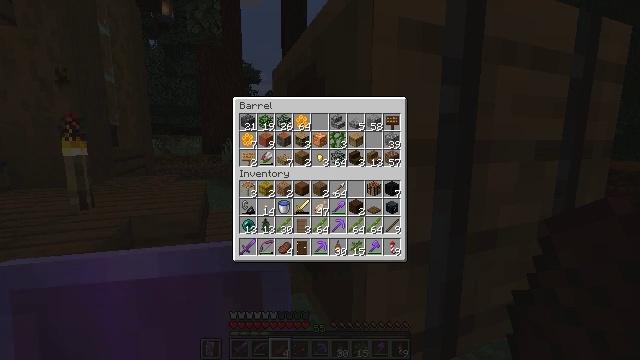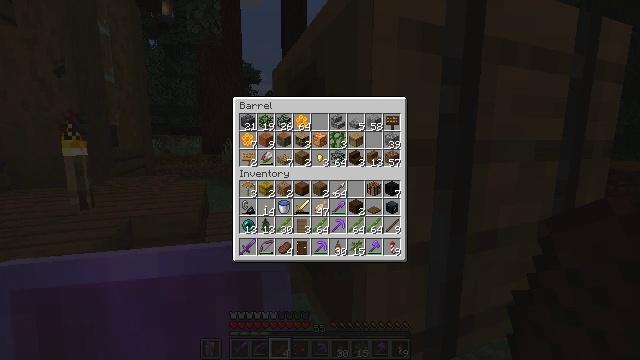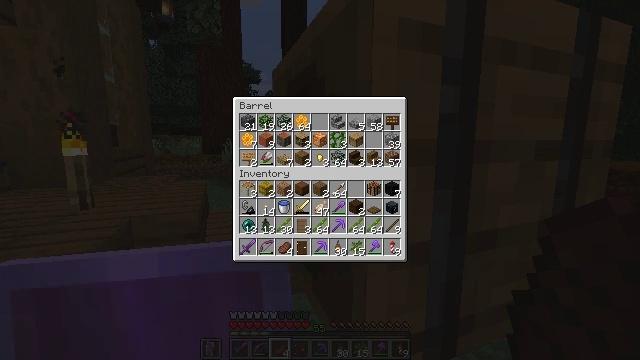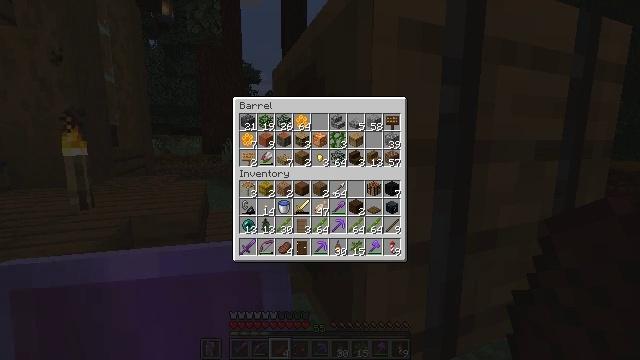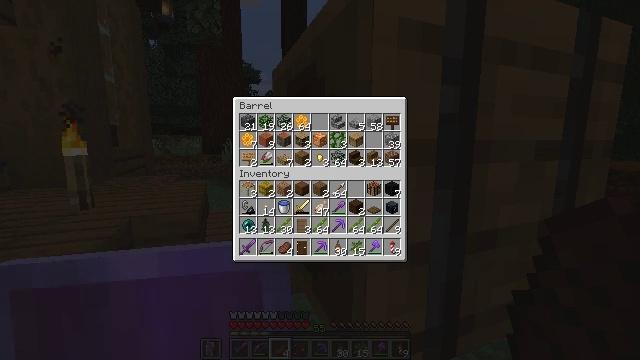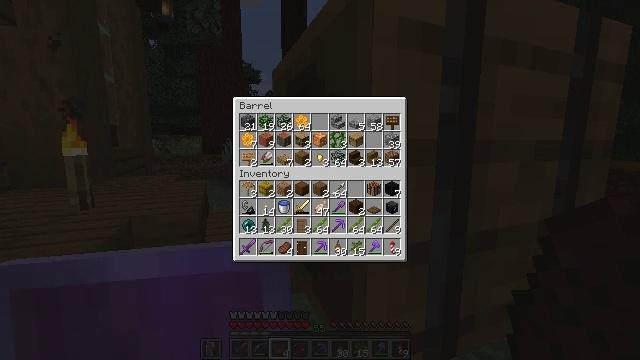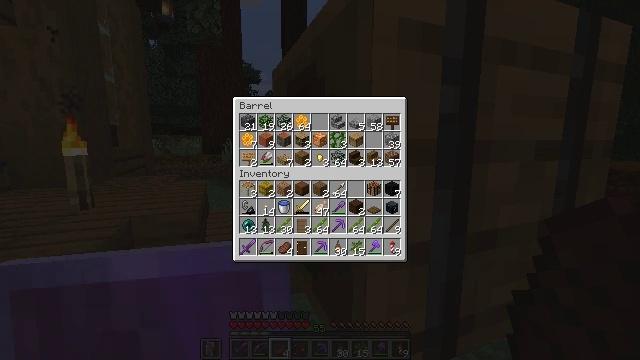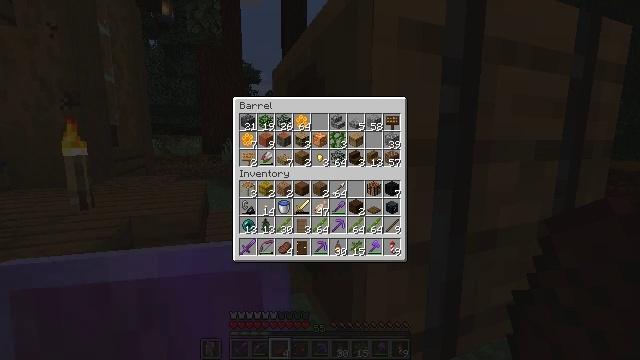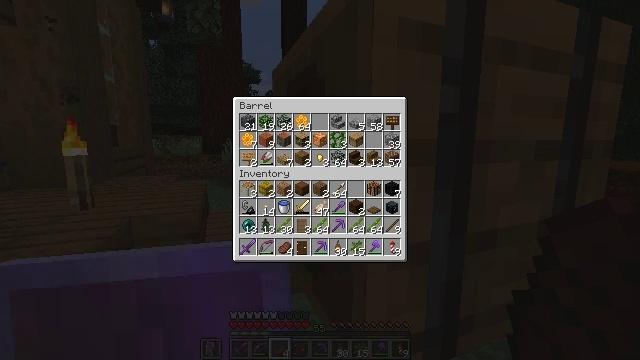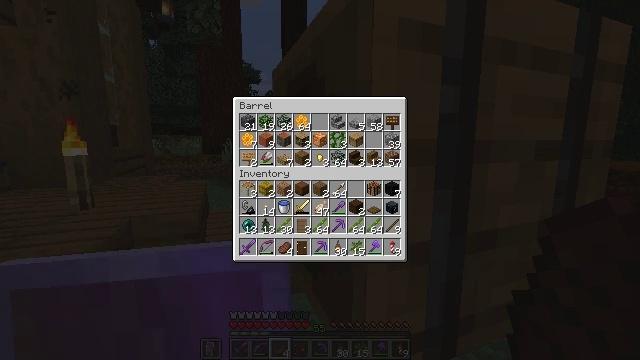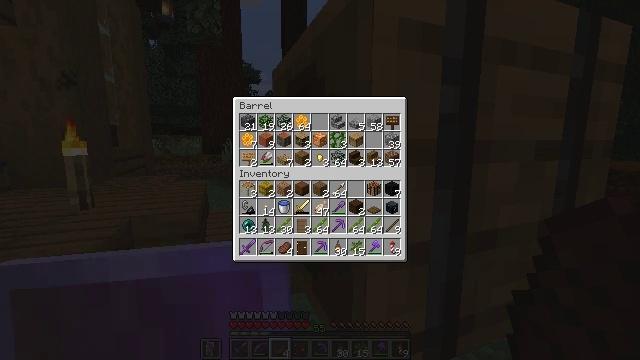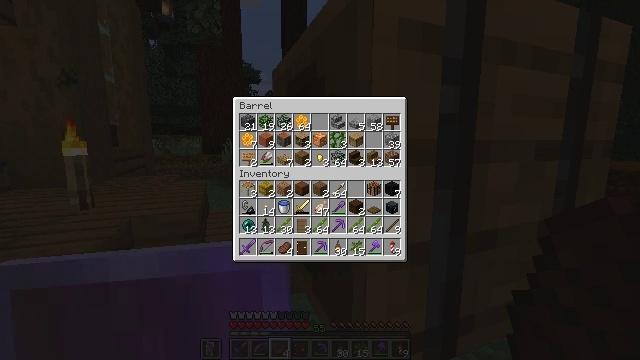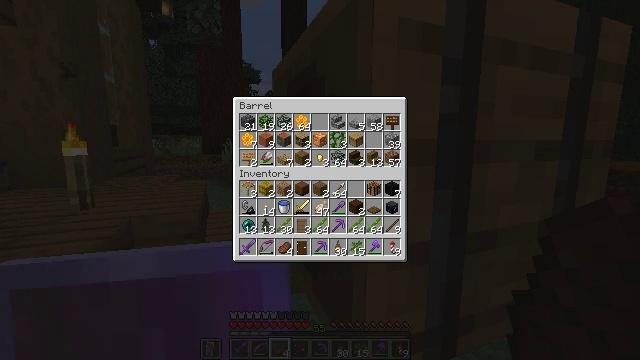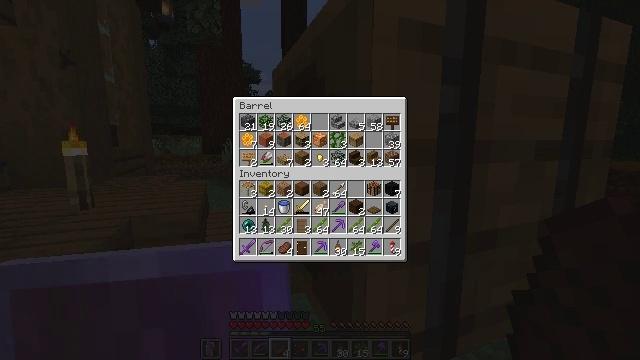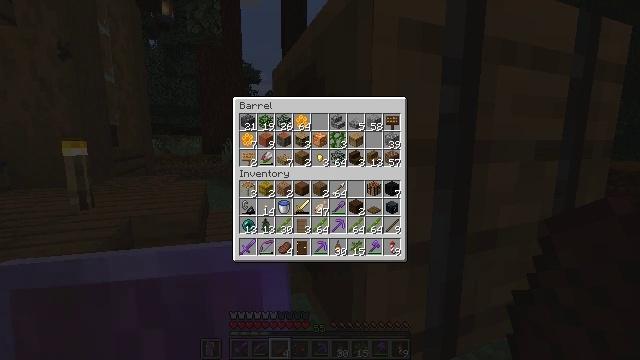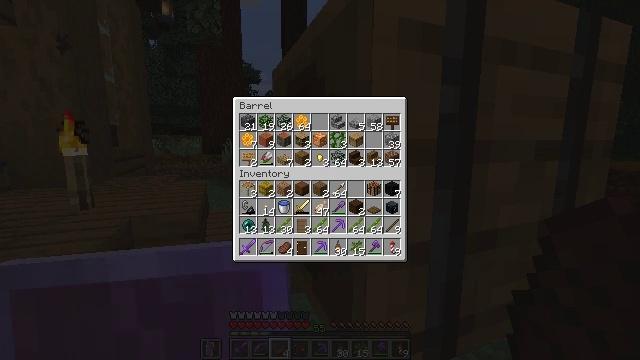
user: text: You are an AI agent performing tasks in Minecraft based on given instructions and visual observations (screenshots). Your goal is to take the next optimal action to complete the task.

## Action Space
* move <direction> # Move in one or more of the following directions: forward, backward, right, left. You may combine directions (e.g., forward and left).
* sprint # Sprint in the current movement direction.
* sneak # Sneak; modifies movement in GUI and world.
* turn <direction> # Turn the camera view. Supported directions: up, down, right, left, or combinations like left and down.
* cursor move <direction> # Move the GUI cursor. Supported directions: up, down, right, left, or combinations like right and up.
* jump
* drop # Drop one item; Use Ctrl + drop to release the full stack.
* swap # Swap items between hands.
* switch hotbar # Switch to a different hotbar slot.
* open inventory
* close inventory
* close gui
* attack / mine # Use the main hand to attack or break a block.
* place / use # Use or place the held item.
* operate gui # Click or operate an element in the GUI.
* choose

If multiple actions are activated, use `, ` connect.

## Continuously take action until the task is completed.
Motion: motion action
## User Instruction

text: Harvest vines off the surface.
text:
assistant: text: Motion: no_op
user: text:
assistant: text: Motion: no_op
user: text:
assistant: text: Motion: no_op
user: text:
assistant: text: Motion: no_op
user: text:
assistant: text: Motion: no_op
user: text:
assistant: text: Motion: no_op
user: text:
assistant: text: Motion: no_op
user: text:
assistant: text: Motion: no_op
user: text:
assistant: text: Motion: no_op
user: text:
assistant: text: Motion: no_op
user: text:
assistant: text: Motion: no_op
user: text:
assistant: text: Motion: no_op
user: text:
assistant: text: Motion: no_op
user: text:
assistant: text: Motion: no_op
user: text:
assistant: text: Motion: no_op
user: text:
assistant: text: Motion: no_op
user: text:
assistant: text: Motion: no_op
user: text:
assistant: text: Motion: no_op
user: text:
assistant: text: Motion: no_op
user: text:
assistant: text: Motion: no_op
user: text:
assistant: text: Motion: no_op
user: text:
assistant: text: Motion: no_op
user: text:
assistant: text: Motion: no_op
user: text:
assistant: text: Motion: no_op
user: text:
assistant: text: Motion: no_op
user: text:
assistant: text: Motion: no_op
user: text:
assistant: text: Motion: no_op
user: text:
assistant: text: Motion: no_op
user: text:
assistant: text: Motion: no_op
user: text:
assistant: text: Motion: no_op